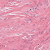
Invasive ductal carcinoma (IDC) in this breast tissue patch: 0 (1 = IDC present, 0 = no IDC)